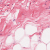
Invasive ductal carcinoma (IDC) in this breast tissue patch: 0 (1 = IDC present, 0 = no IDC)